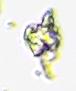
Label: Detritus